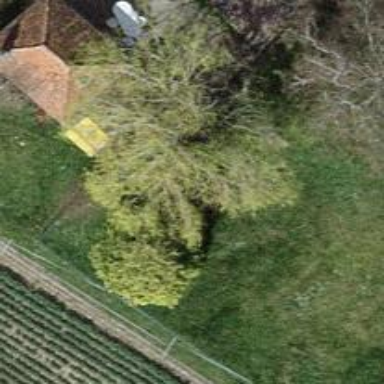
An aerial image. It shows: Deciduous broadleaved tree.